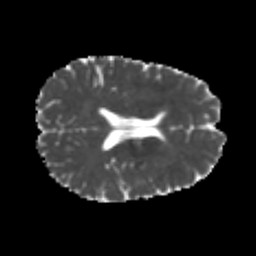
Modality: MD
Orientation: axial
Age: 20
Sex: male
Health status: healthy
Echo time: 0.074 s